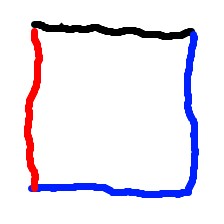
Shape: square